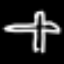
Label: airplane